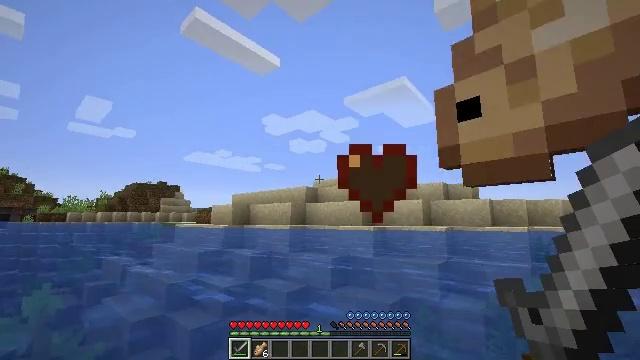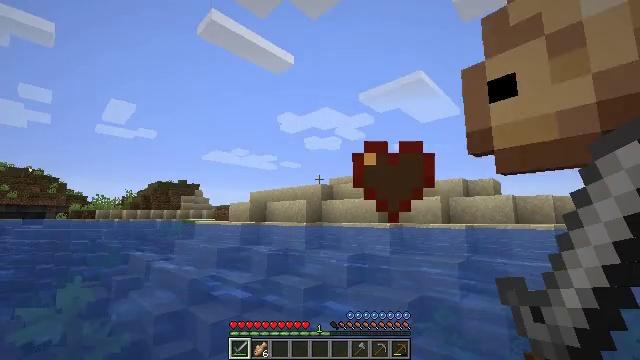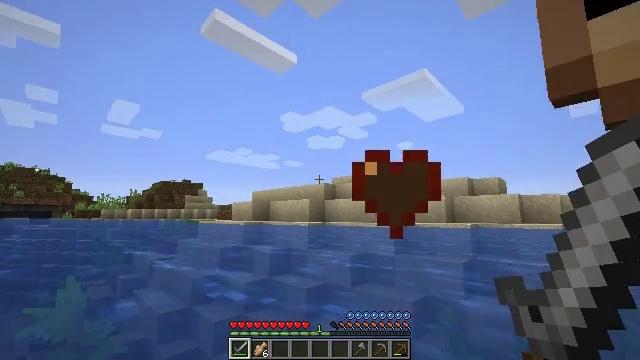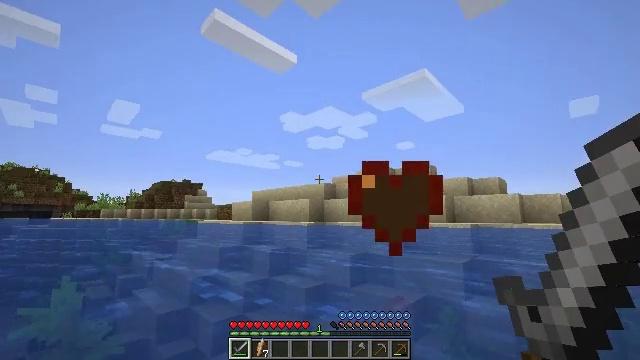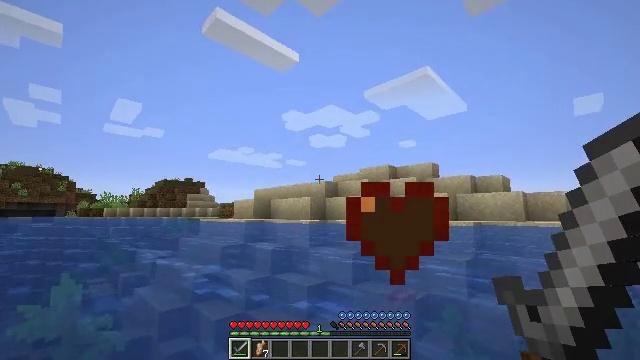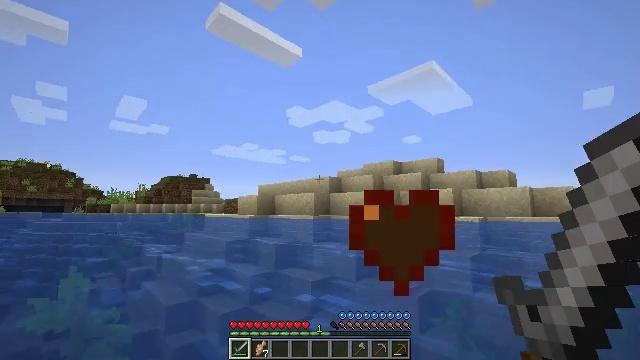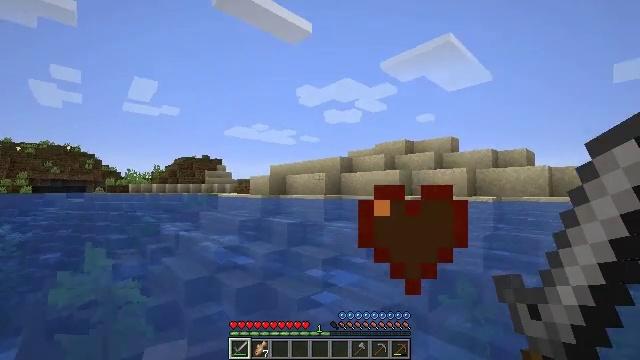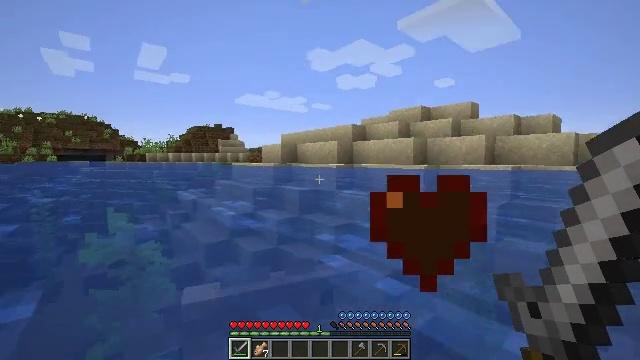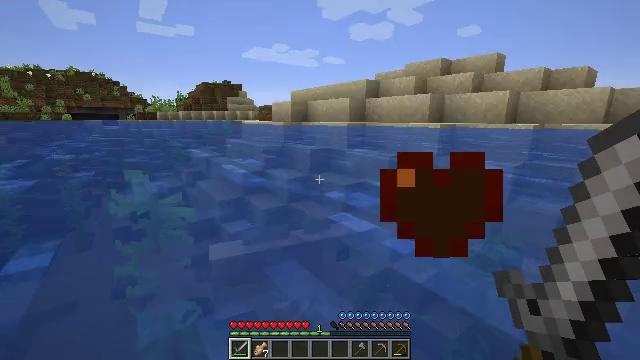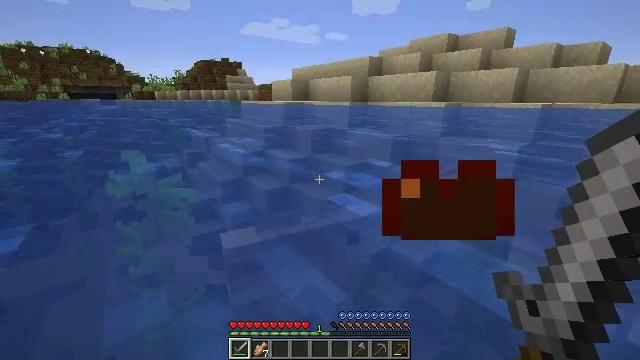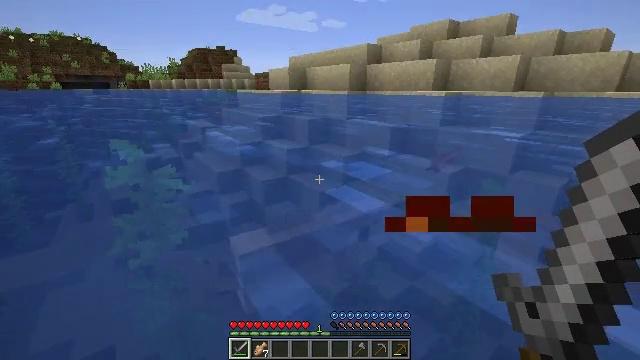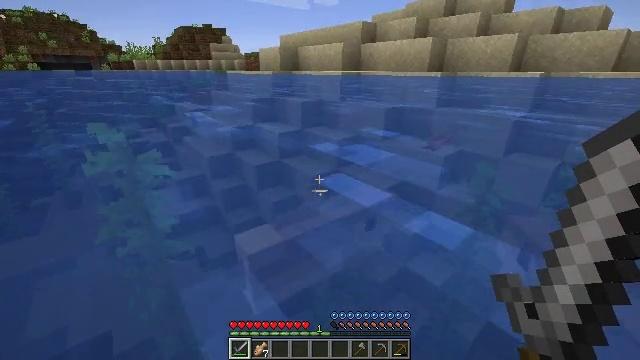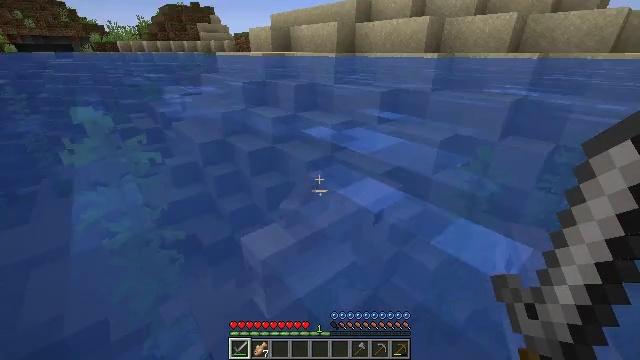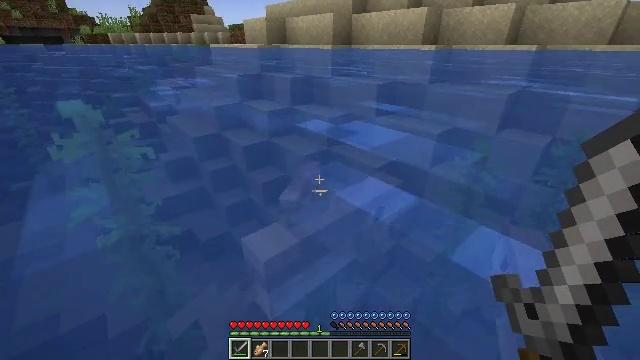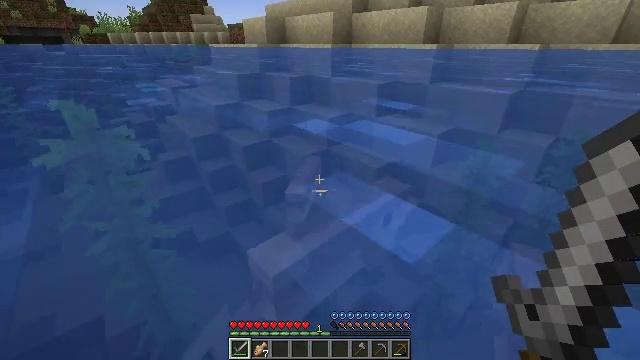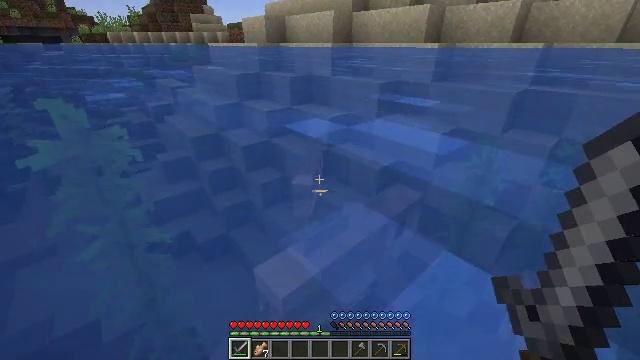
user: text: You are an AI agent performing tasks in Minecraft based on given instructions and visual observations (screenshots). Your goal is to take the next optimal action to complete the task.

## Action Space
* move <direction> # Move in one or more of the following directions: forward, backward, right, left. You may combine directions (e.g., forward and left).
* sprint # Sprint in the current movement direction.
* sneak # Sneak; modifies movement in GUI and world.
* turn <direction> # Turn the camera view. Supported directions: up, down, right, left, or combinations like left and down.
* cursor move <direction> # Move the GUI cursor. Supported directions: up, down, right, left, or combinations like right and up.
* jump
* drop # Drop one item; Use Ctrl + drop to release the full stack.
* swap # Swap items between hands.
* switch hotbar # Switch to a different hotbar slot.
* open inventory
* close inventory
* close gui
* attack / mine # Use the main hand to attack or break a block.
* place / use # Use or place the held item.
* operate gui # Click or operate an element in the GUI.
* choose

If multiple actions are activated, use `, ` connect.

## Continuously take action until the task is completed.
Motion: motion action
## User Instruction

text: Hunt fish.
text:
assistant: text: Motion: turn left
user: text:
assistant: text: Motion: no_op
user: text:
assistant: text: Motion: no_op
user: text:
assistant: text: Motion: no_op
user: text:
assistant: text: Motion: no_op
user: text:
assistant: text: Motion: move forward, turn left and down
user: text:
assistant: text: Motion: move forward, turn left and down
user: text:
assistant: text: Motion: move forward, turn left and down
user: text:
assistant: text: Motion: move forward, turn down
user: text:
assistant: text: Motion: move forward, turn down
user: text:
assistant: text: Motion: move forward, turn right and down
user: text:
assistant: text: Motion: move forward, turn right and down
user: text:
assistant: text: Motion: move forward, turn down
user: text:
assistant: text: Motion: move forward
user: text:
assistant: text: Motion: move forward
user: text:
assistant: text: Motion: move forward
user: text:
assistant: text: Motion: move forward, turn down
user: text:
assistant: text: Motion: move forward, turn down
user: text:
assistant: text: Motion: move forward
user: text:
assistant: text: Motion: move forward, turn down
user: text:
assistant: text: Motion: move forward, turn right and down
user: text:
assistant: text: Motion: move forward, turn right and down
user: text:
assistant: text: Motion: move forward, turn right and down, attack / mine
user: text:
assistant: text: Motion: move forward, turn right and down, attack / mine
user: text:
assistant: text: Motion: move forward, turn right, attack / mine
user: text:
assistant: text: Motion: move forward, turn right and up
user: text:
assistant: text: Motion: turn right and up
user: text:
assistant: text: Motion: turn right and up
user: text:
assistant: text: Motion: turn up
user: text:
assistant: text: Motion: turn up